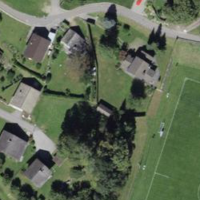
EUNIS habitat code: 55
Species observed at this site:
Phoenicurus ochruros
Ptyonoprogne rupestris
Corvus corax
Carduelis carduelis